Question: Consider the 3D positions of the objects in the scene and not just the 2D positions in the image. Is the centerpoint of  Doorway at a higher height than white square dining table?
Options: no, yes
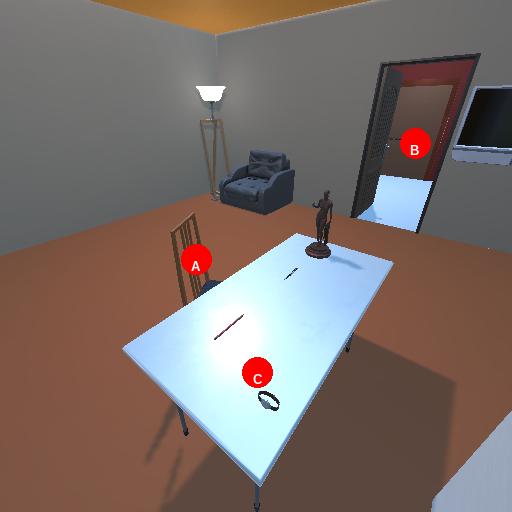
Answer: no